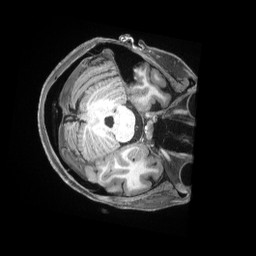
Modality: T1w
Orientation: axial
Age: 27
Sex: female
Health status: ill
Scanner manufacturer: siemens
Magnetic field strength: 3 T
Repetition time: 2.5 s
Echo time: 0.00181 s